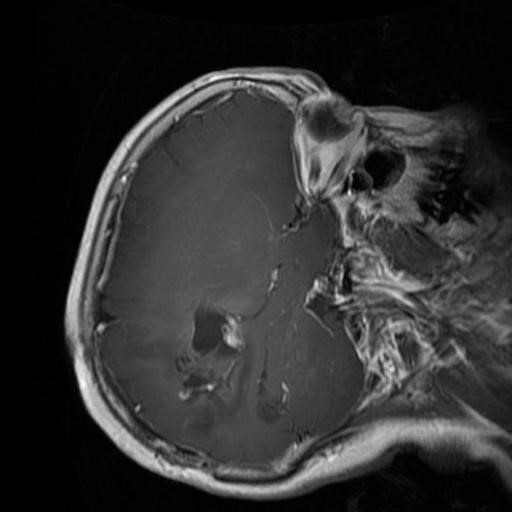
Label: brain_glioma